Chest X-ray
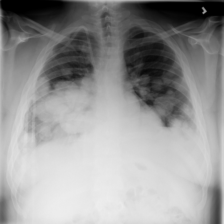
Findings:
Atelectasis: negative
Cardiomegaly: negative
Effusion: negative
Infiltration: negative
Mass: positive
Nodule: negative
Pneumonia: negative
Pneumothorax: negative
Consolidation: negative
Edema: negative
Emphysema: negative
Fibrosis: negative
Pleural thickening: negative
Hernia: negative